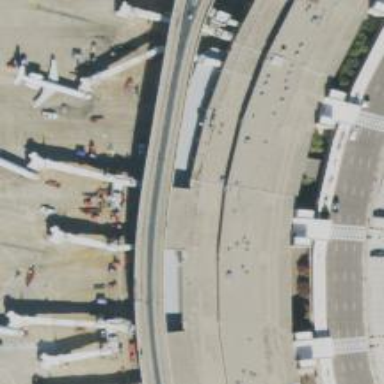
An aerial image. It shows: Airport gate.